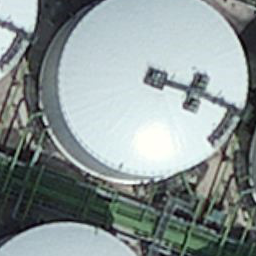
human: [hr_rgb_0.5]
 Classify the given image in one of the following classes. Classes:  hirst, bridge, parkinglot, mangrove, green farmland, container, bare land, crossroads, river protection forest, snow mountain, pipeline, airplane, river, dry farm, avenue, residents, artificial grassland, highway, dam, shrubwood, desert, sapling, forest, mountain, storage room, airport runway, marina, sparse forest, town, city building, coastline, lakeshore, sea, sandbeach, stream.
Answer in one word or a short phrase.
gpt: storage room